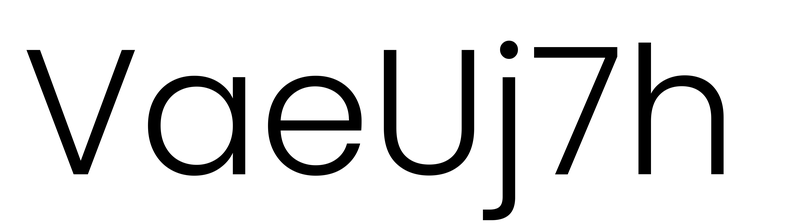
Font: Poppins-Light